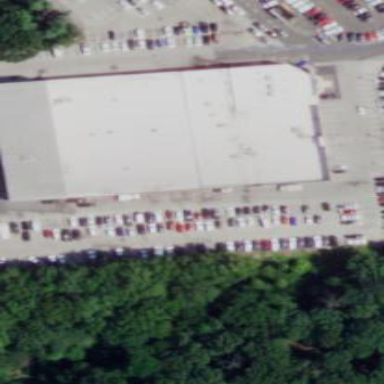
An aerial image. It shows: Building that houses car shop.